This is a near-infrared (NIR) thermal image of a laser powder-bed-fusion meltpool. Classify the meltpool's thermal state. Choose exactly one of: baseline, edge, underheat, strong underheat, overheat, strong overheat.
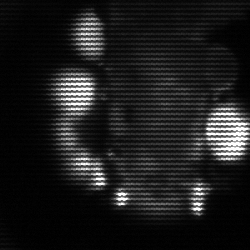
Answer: strong underheat